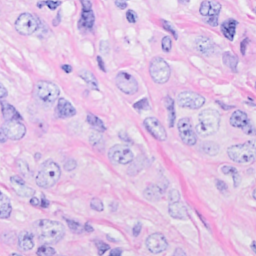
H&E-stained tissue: Breast